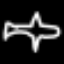
Label: airplane